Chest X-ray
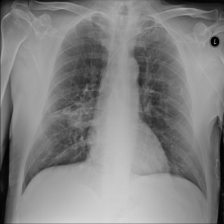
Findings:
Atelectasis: negative
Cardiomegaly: negative
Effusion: negative
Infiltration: negative
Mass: positive
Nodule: negative
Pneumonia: negative
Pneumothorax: negative
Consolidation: negative
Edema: negative
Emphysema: negative
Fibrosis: negative
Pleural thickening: negative
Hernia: negative